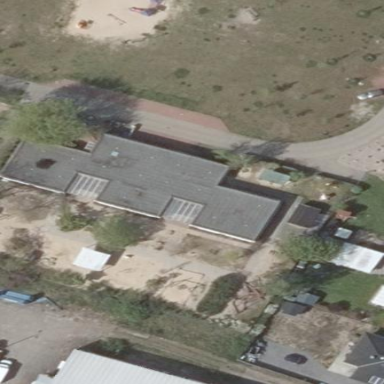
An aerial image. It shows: Kindergarten building.